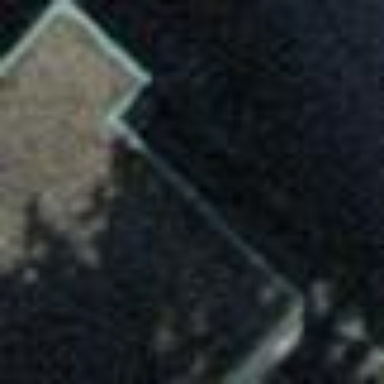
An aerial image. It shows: View of roof of building.